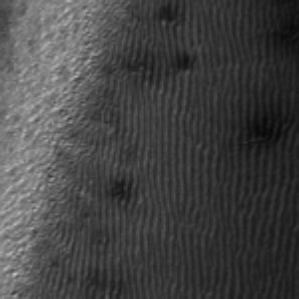
Label: frost